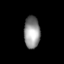
Tissue: lung
Cell type: Epithelial cells
Senescence score: 0.2217
Nuclear area (px): 501
Mean DAPI intensity: 145.247